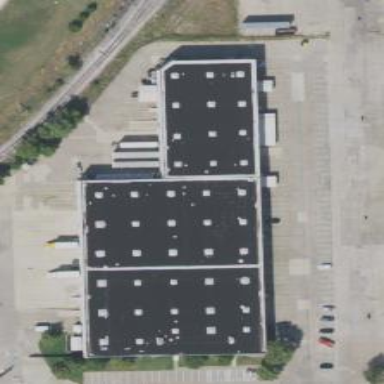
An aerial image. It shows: Warehouse.